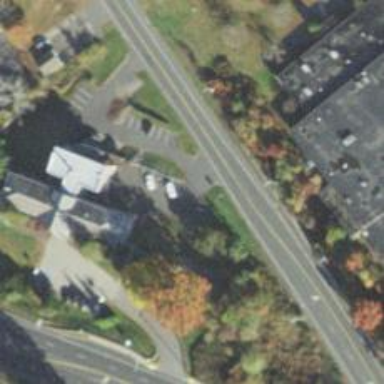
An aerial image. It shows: Driveway leading to service road.